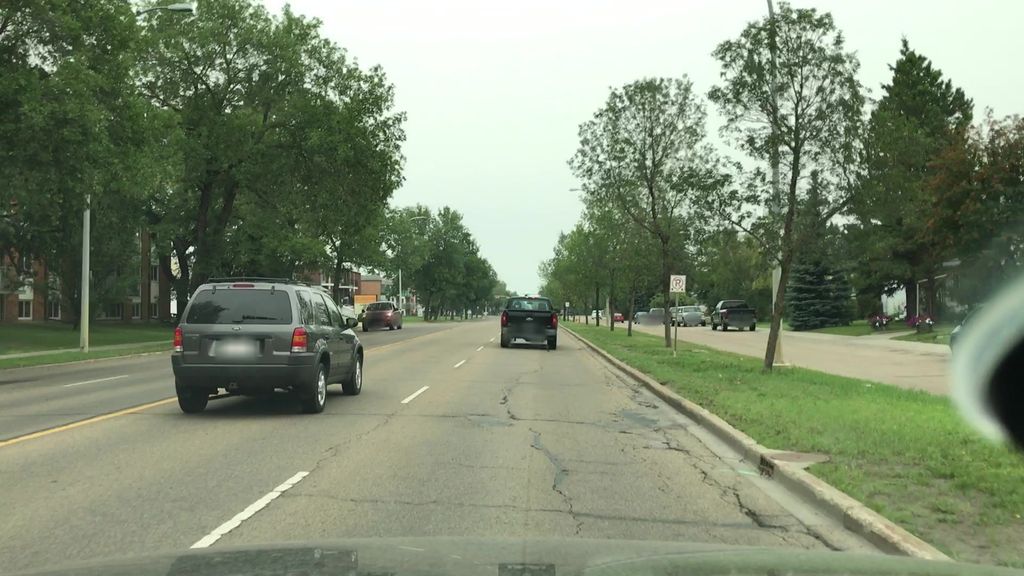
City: edmonton